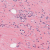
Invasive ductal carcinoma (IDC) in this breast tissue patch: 1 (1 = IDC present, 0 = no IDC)